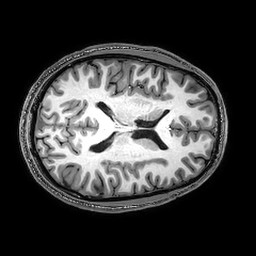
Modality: T1w
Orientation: axial
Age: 25
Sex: male
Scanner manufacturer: philips
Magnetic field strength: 3 T
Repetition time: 0.008315 s
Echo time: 0.00382 s